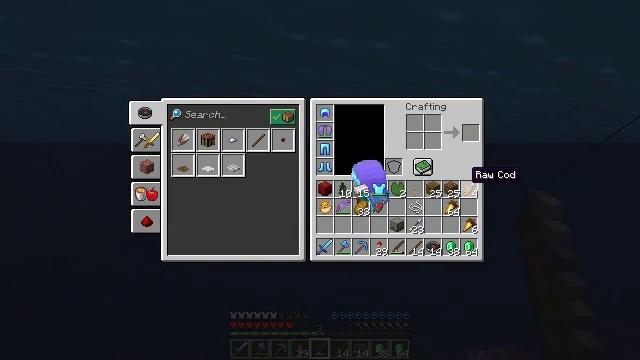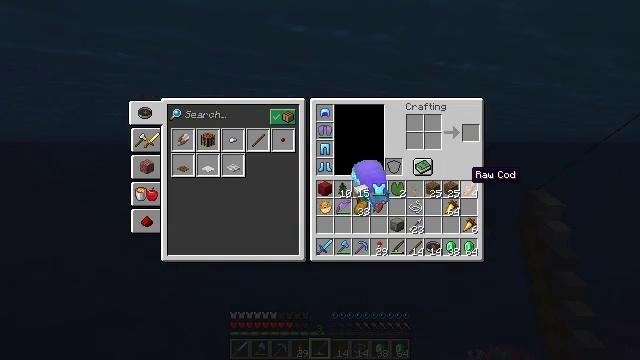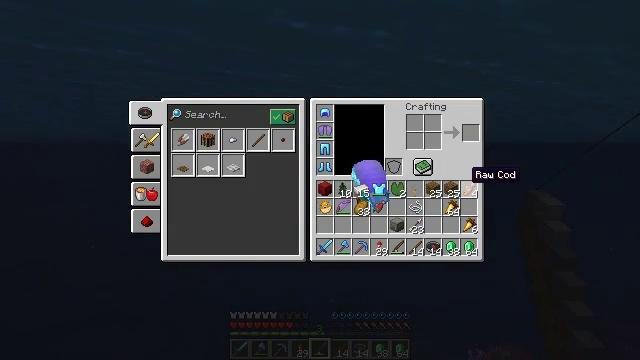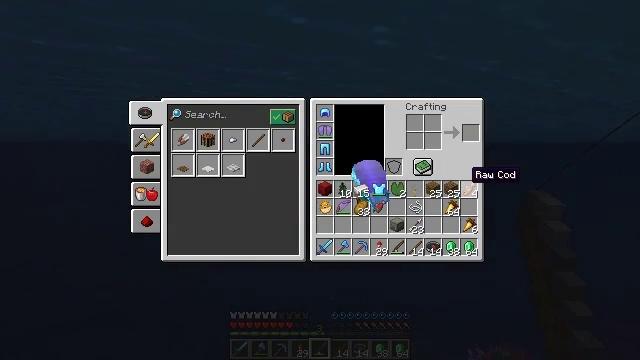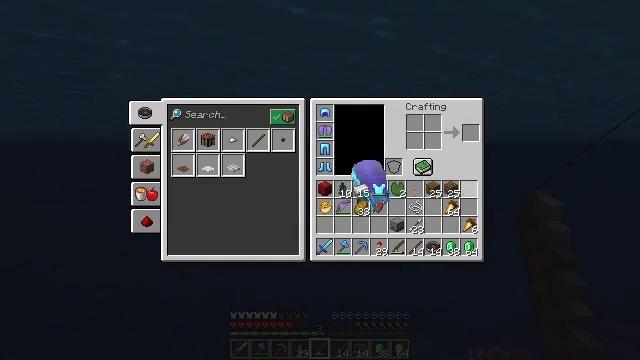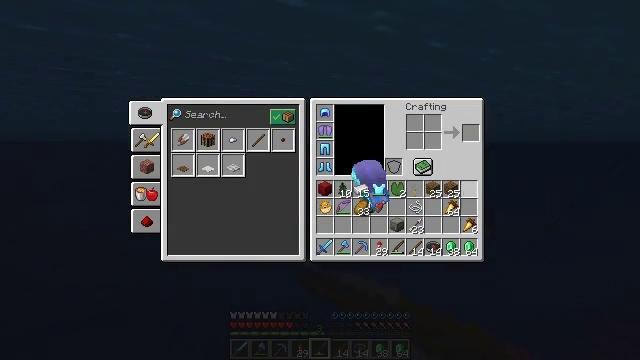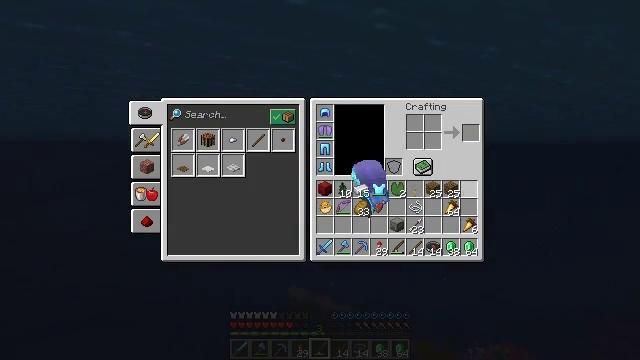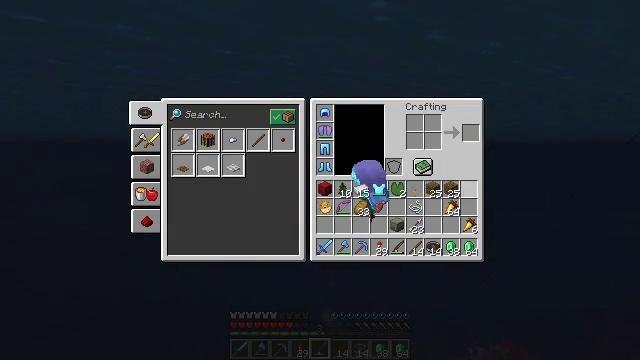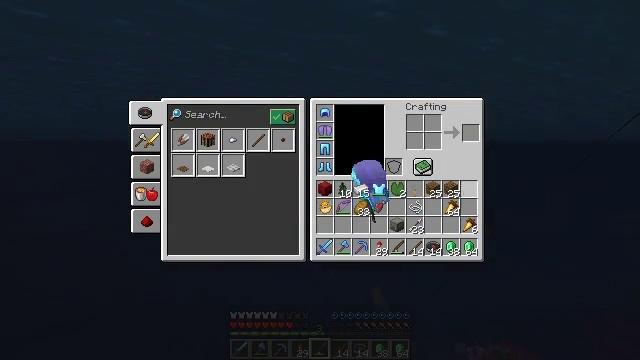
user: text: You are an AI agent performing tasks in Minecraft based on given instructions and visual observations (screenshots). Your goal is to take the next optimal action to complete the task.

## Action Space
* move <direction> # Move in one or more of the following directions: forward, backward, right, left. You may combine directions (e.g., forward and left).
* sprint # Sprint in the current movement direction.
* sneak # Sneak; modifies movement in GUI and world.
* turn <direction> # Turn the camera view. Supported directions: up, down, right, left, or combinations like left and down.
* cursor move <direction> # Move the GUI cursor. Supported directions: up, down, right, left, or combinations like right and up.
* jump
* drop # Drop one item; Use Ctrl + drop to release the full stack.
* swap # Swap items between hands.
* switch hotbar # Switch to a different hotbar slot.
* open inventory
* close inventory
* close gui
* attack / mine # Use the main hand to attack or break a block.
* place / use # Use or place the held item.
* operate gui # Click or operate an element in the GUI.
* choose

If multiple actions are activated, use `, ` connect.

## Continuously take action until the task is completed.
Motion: motion action
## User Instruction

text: Remove a cod from the inventory.
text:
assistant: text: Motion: sprint
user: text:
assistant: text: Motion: sprint
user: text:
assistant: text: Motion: sprint
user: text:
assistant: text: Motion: sprint, drop
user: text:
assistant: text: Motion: sprint, drop
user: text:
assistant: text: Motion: sprint, drop
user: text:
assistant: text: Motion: sprint, drop
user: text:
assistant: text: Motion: sprint, drop
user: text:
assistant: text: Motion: no_op